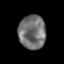
Tissue: prostate
Cell type: Epithelial cells
Senescence score: 0.2569
Nuclear area (px): 902
Mean DAPI intensity: 113.152